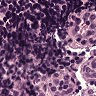
Metastatic tissue present: no